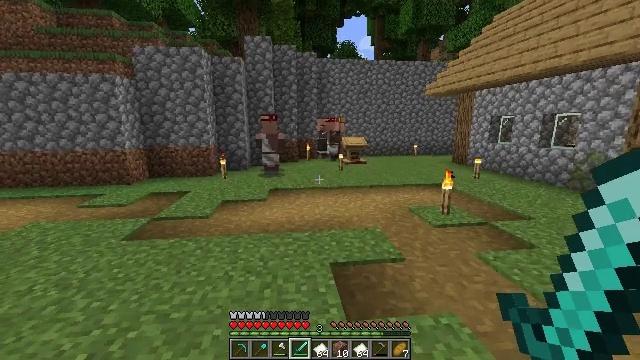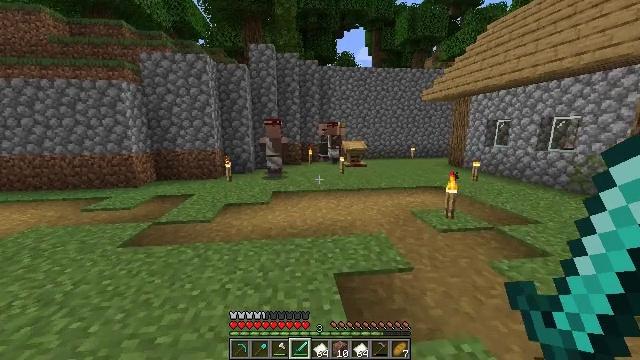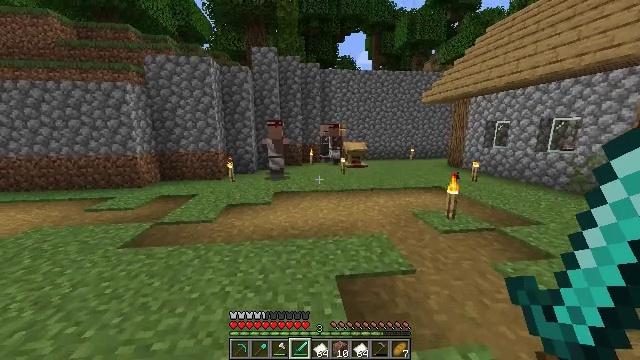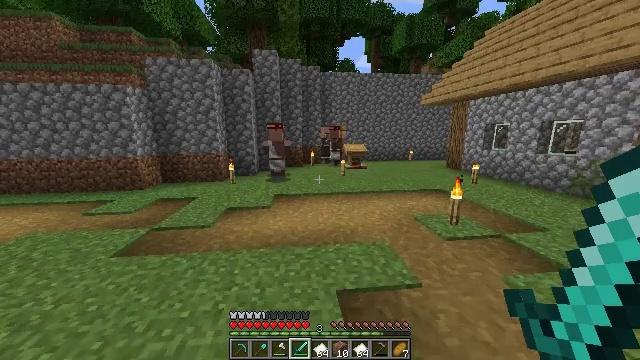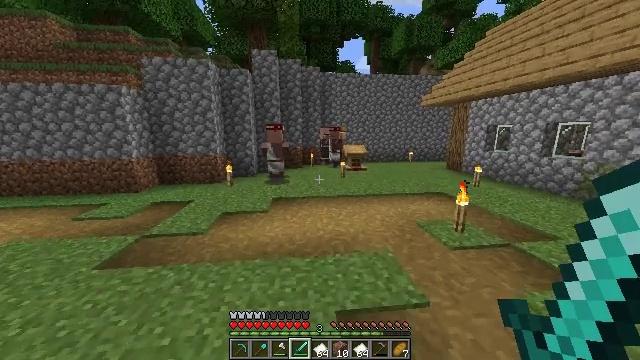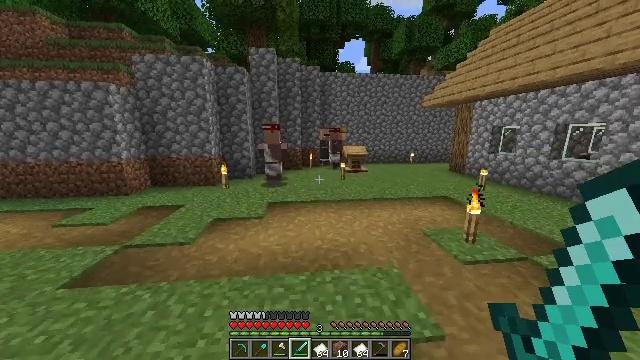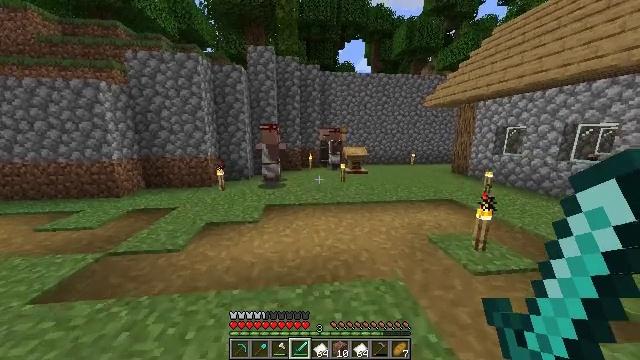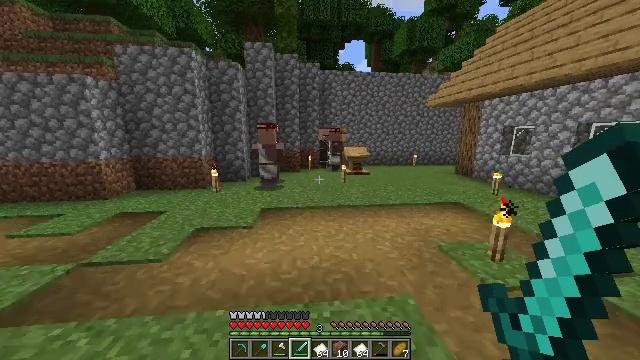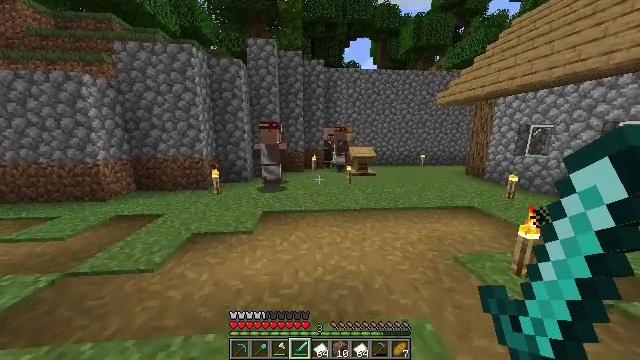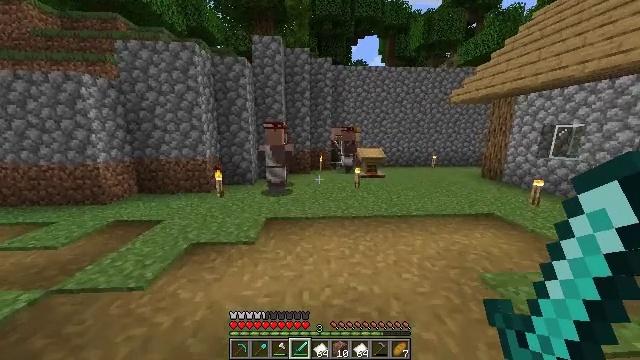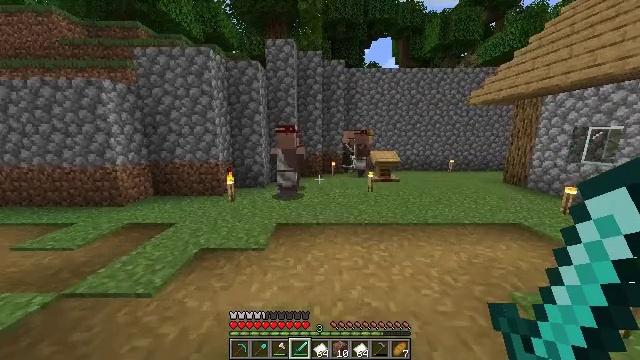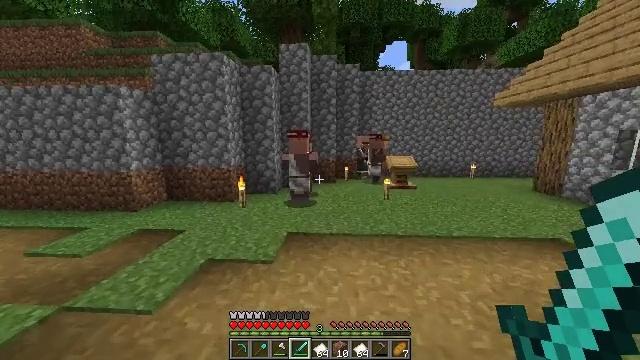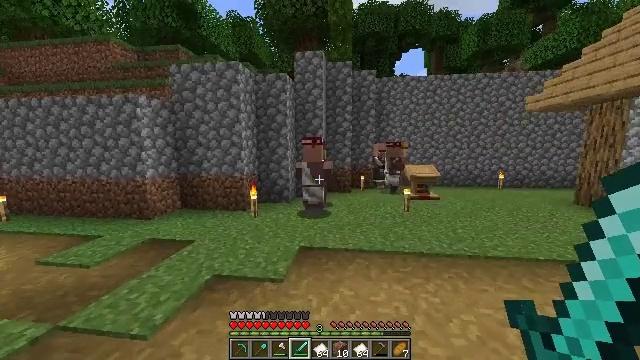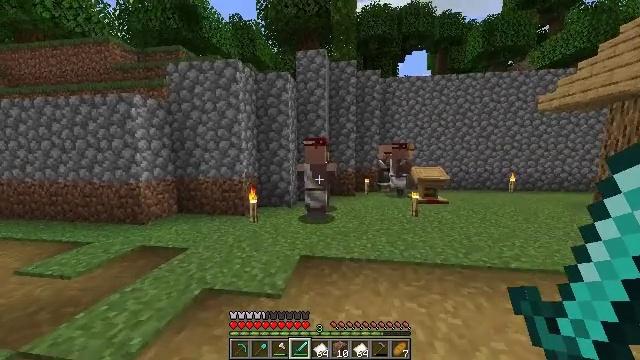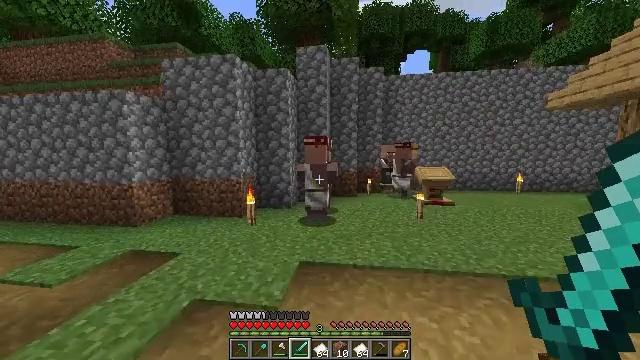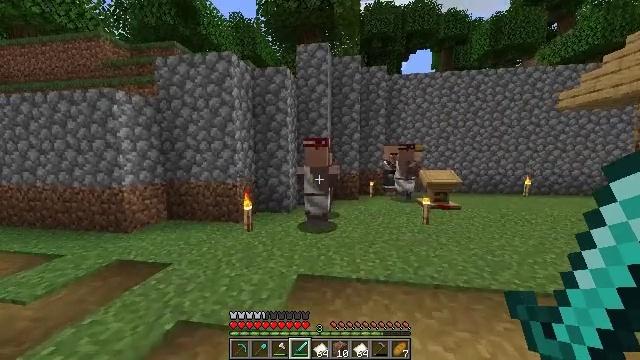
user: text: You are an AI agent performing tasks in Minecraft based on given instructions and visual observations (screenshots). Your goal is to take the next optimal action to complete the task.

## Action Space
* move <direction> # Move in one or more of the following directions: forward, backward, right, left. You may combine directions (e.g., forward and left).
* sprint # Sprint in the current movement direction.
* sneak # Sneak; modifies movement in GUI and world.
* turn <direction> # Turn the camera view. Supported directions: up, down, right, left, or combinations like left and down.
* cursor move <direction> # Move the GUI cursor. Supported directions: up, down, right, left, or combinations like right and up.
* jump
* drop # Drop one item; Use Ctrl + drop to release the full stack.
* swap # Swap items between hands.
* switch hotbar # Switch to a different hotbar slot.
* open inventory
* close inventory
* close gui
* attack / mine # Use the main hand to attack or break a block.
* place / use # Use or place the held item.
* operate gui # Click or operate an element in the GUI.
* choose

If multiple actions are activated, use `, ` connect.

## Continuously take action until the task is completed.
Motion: motion action
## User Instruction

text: Craft an emerald.
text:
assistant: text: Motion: move forward, sprint
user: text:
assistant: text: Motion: move forward, sprint
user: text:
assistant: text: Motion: move forward, sprint
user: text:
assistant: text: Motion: move forward, sprint
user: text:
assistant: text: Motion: move forward, sprint
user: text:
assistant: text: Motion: move forward, sprint
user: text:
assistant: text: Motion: move forward, sprint
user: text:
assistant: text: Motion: move forward, sprint, turn left
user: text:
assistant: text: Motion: move forward, sprint, turn left
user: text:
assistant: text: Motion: move forward, sprint, turn left
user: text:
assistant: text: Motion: move forward, sprint, turn left and up
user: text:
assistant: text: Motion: move forward, turn left and up
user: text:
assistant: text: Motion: move forward
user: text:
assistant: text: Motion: move forward
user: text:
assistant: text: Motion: move forward
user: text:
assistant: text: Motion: move forward
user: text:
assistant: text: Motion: move forward
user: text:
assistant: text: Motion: move forward
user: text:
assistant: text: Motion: move forward
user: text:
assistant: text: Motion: move forward
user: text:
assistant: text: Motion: move forward
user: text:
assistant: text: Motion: move forward
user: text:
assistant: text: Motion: move forward, use / place
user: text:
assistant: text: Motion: move forward, use / place
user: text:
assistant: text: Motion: use / place
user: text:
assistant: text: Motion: no_op
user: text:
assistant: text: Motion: no_op
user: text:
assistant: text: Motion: no_op
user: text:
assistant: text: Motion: no_op
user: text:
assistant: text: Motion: no_op